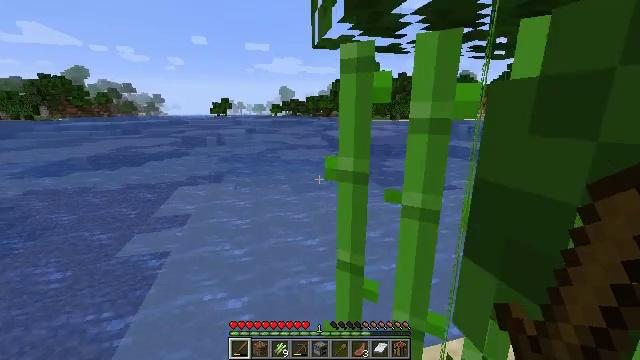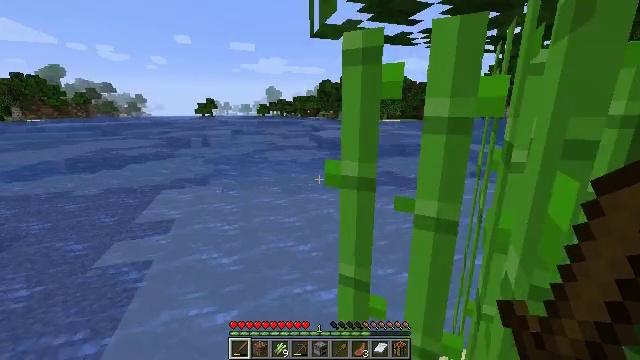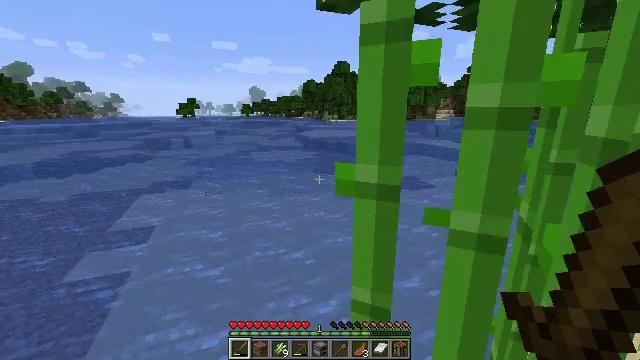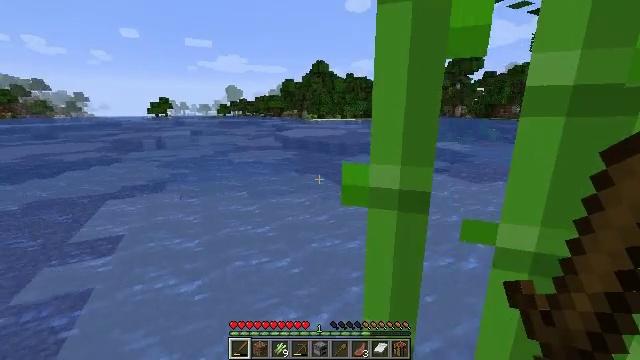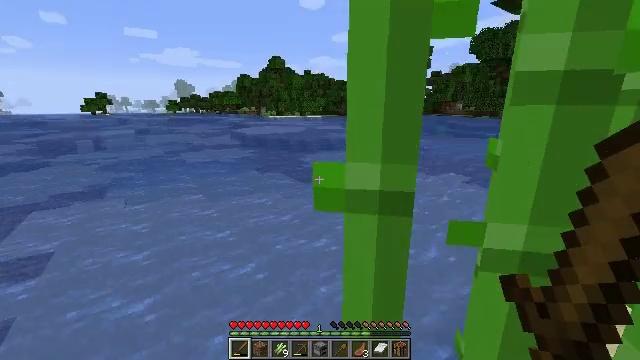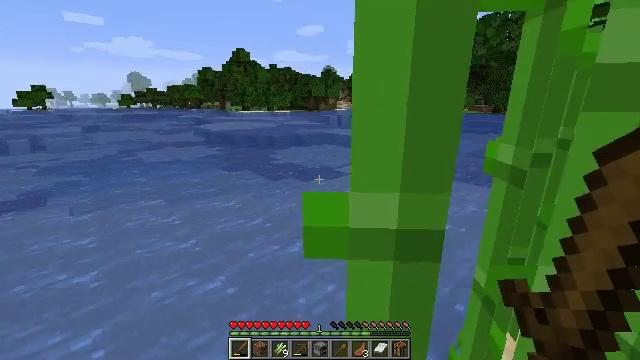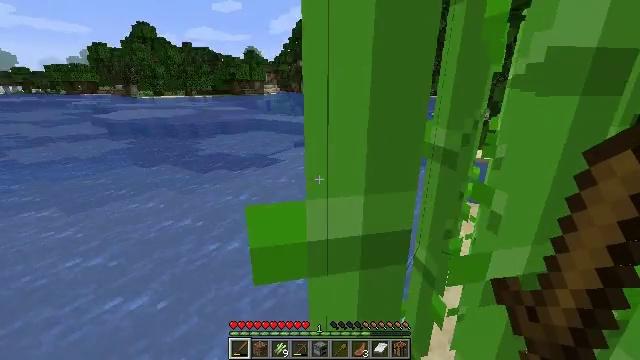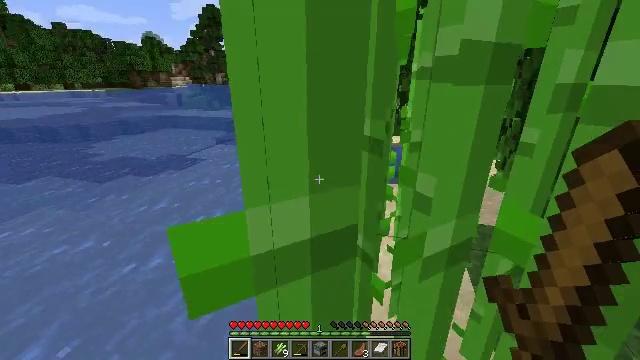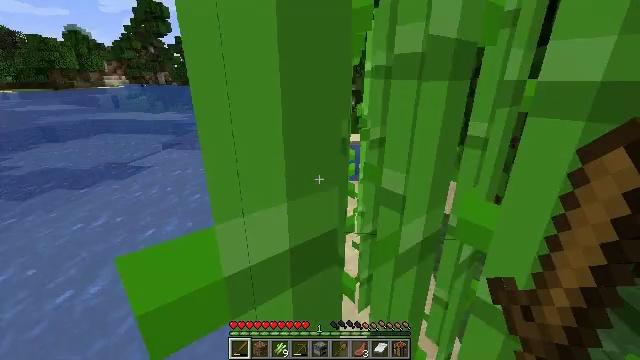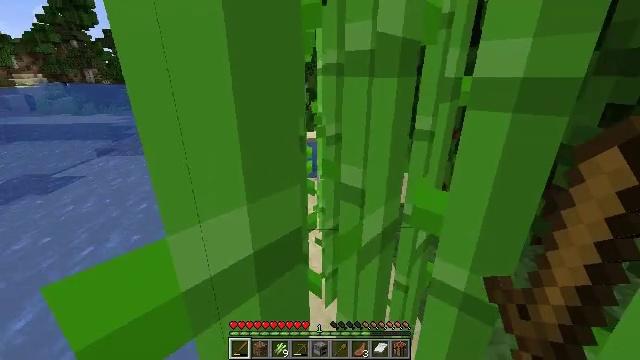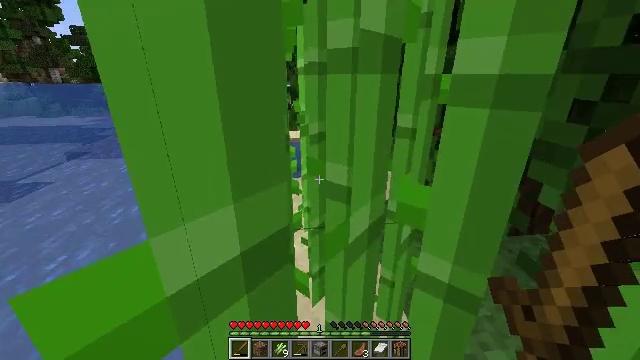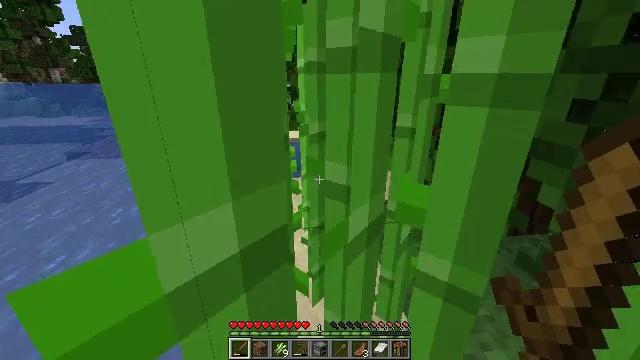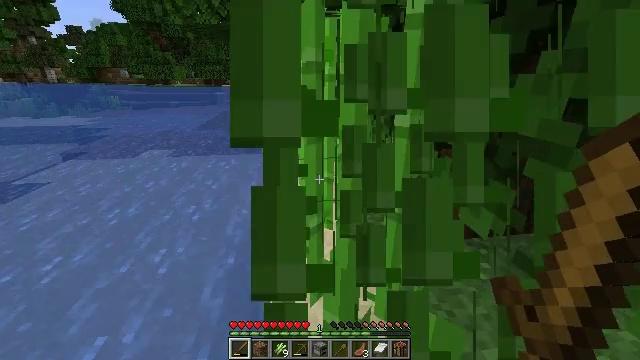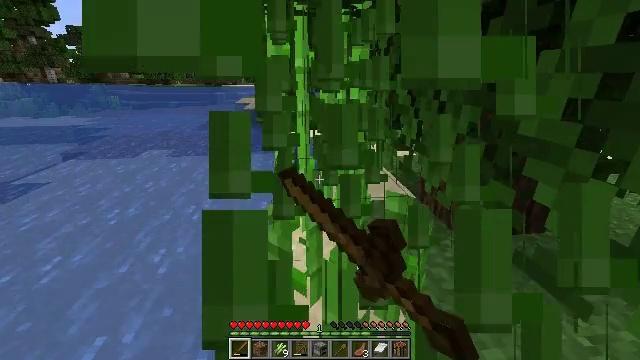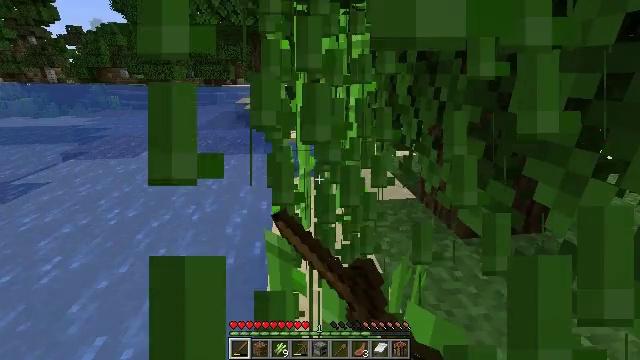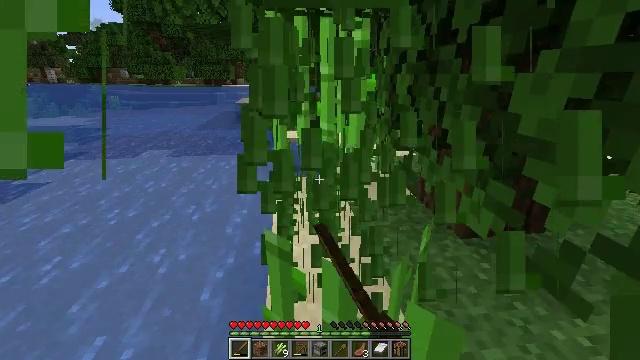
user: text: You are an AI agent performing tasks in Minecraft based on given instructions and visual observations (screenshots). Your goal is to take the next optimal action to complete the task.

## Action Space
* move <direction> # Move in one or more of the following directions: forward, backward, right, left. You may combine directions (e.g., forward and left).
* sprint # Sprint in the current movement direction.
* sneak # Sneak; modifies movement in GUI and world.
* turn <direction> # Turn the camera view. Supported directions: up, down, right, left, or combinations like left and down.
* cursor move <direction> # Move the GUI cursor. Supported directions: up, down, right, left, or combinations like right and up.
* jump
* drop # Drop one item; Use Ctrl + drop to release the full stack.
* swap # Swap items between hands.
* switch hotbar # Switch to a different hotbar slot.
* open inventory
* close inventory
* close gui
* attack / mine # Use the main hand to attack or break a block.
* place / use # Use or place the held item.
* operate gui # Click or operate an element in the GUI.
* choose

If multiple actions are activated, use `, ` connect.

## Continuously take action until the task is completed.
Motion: motion action
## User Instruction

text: Gather sugar cane for crafting.
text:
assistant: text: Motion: move forward, turn right
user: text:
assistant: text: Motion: move forward, turn right
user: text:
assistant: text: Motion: move forward, turn right
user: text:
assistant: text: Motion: move forward, turn right
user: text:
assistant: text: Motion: turn right and down
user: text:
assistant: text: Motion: turn right and down
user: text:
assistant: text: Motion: turn right and down
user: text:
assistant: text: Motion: turn right
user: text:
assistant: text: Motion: turn right
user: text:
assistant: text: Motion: turn right
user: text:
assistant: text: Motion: no_op
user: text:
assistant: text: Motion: attack / mine
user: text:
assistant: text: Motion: attack / mine
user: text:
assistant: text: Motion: attack / mine
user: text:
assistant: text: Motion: attack / mine
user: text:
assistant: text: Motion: attack / mine
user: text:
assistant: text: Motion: attack / mine
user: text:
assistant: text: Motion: move forward, attack / mine
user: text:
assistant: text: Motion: move forward, attack / mine
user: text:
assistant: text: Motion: attack / mine